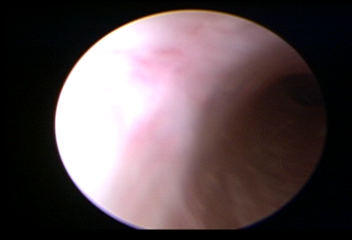
Modality: WLC
Class: Normal mucosa
Bladder cancer association: No